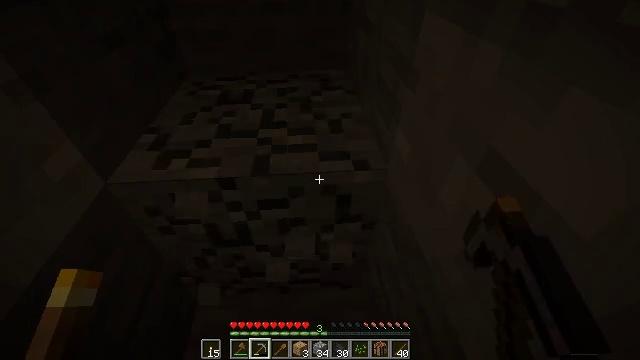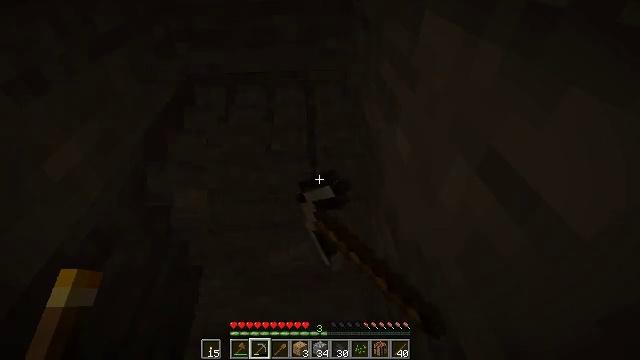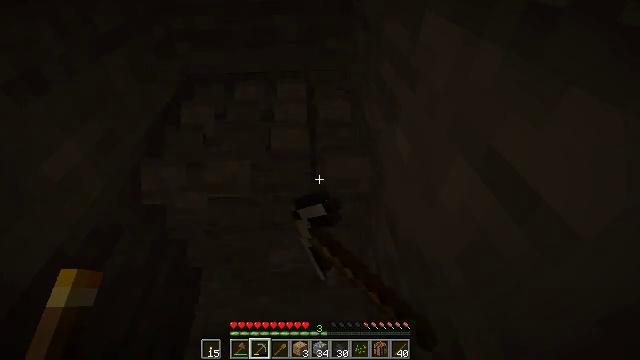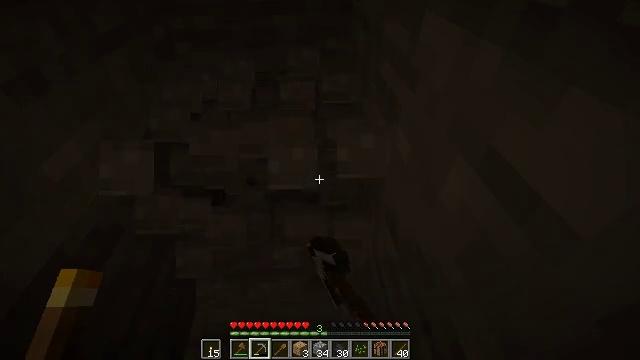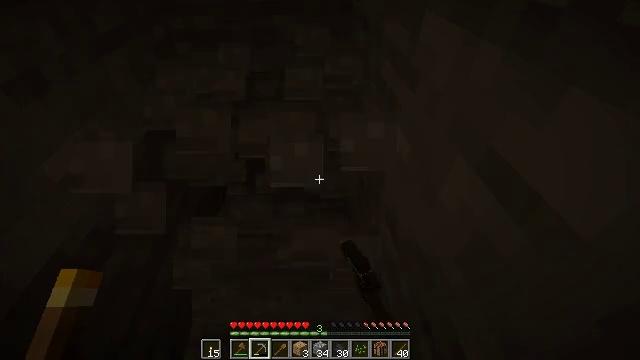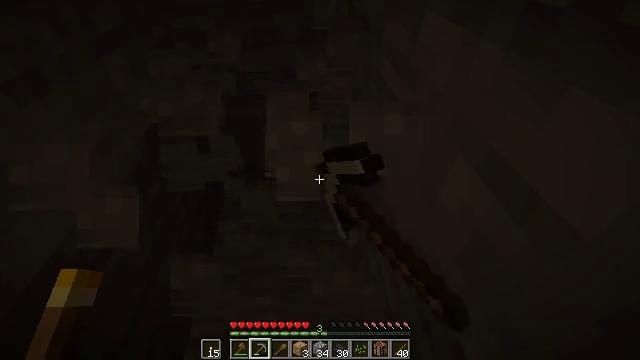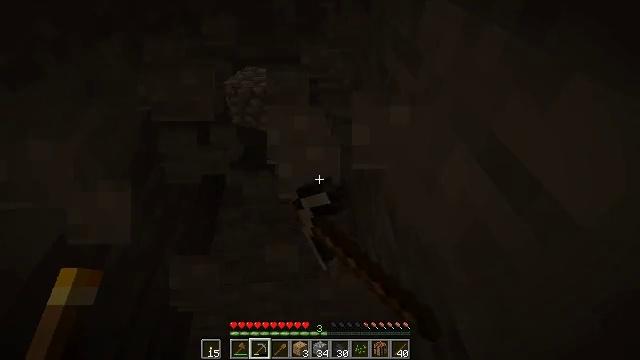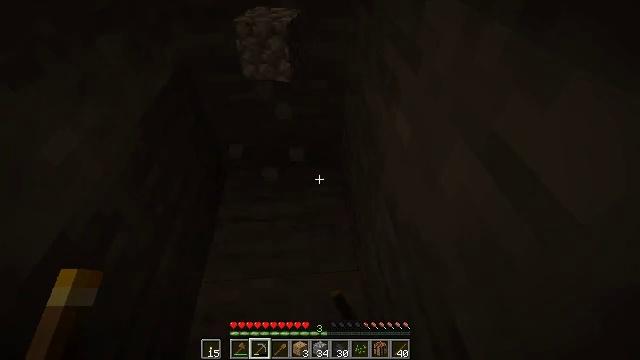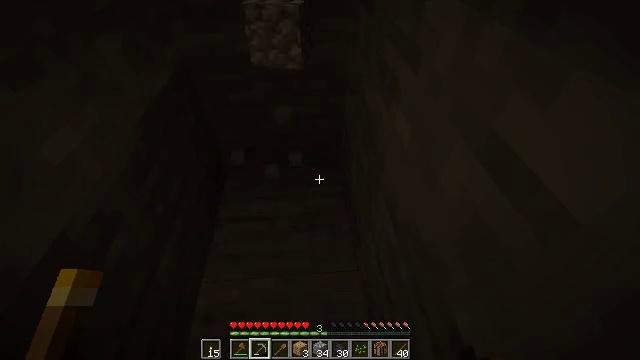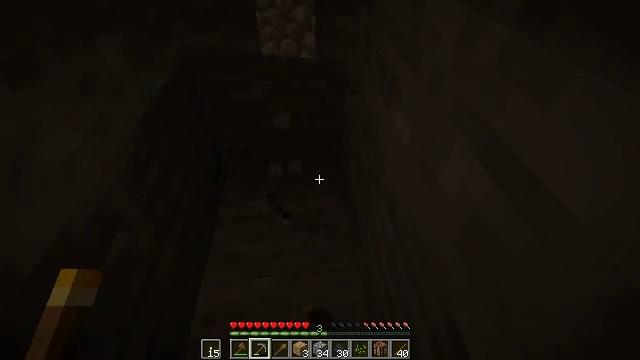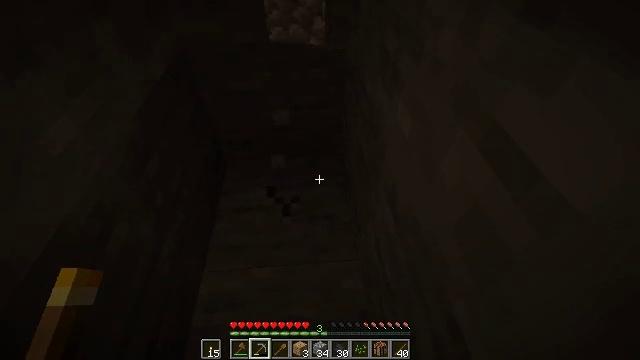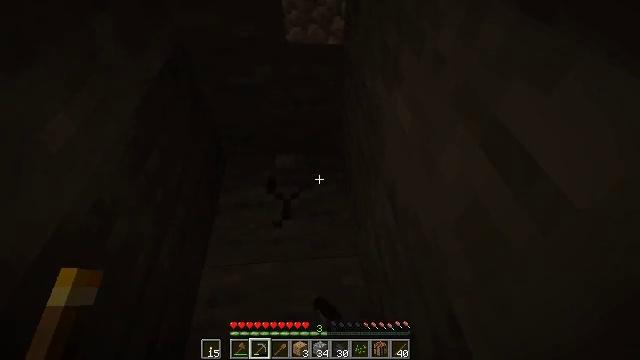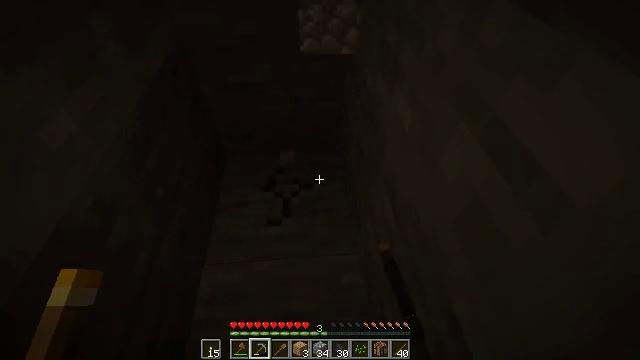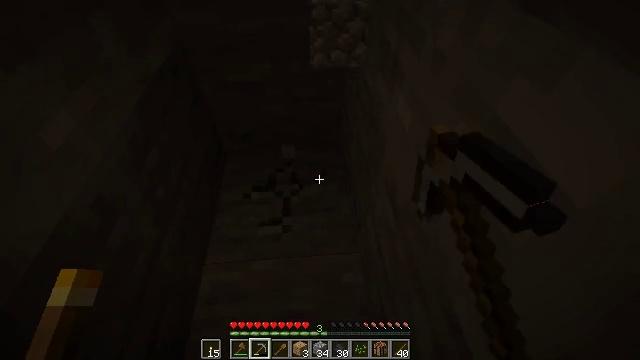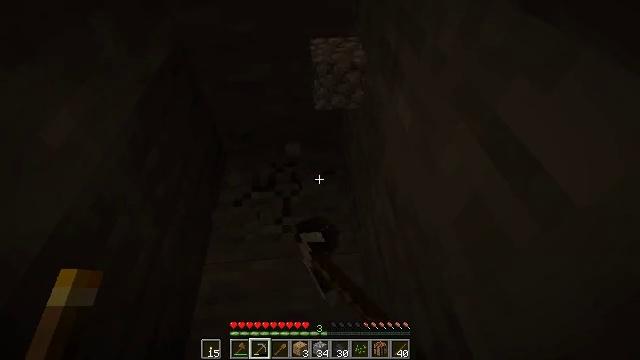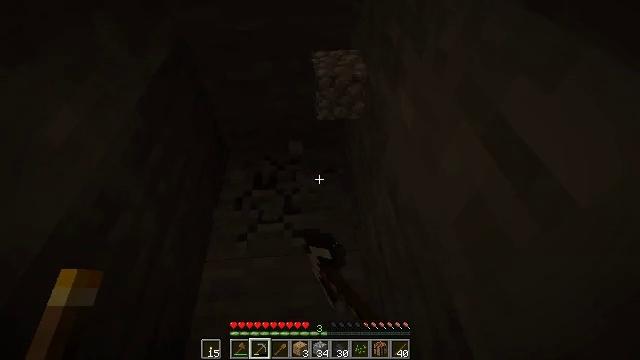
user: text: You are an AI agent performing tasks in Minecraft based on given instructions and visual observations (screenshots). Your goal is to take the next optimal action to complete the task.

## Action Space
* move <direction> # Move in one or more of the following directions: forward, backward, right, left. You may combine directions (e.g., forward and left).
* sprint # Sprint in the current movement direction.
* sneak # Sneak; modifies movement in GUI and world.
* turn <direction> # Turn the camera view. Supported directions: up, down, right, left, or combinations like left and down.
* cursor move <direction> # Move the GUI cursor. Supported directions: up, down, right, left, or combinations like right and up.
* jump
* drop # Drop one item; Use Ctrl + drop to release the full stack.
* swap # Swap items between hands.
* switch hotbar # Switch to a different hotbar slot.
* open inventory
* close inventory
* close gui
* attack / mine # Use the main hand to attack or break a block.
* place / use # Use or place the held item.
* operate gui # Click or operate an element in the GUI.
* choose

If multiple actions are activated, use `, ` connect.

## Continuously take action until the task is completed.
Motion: motion action
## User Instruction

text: Gather stone by using a pickaxe.
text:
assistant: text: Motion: attack / mine
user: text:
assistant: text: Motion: attack / mine
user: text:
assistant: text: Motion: attack / mine
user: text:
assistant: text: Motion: attack / mine
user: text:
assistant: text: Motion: attack / mine
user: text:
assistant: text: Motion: turn down, attack / mine
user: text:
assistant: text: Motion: attack / mine
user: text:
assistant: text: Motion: attack / mine
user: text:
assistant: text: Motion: attack / mine
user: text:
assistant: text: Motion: turn down, attack / mine
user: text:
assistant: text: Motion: attack / mine
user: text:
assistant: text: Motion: attack / mine
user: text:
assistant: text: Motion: attack / mine
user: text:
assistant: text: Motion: attack / mine
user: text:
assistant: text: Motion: attack / mine
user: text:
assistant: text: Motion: turn down, attack / mine
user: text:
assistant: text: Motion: turn down, attack / mine
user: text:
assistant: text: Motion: turn left and down, attack / mine
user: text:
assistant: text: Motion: turn down, attack / mine
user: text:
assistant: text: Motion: move right, turn left and down, attack / mine
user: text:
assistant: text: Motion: move forward and move right, turn left and down, attack / mine
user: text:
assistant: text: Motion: move forward and move right, turn left and down, attack / mine
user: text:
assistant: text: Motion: move right, turn left and down, attack / mine
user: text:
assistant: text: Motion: move right, turn left and down, attack / mine
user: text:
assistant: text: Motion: move back and move right, turn left, attack / mine
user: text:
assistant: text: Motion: move back and move right, turn left, attack / mine
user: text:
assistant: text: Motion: move back and move right, turn left and up, attack / mine
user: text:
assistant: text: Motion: move back and move right, turn left and up, attack / mine
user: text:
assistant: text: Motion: move back, turn left and up, attack / mine
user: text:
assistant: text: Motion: move back, turn left and up, attack / mine